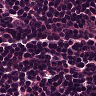
Metastatic tissue present: no